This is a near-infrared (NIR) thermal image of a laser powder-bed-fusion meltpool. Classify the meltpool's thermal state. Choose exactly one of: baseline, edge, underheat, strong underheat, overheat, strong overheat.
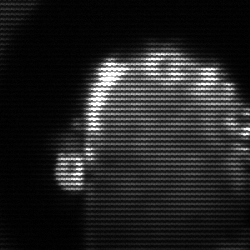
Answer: baseline